Question: I created my own adapter that extend BaseAdapter and I use it for GridView. I want to get the number of element and put it into TextView. I did it in my adapter:
'''
@Override
public View getView(int position, View convertView, ViewGroup parent) {
LayoutInflater inflater = (LayoutInflater) context
.getSystemService(Context.LAYOUT_INFLATER_SERVICE);
View gridView;
if(convertView == null){
gridView = new View(context);
gridView = inflater.inflate(R.layout.grid_element, null);
ImageView logo = (ImageView) gridView.findViewById(R.id.grid_logo);
TextView tv = (TextView) gridView.findViewById(R.id.grid_textView1);
tv.setText(level+position);
}
else
gridView = convertView;
return gridView;
}
'''
It seems to be good until I get elements that are not in the screen in launch:

The position is like reseted.
How can I do it properly?
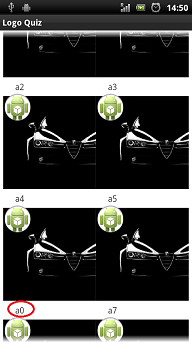
Answer: You were not setting the TextView properly when convertView was not null. Try this:
'''
if (convertView == null) {
gridView = inflater.inflate(R.layout.grid_element, null);
} else {
gridView = convertView;
}
ImageView logo = (ImageView) gridView.findViewById(R.id.grid_logo);
TextView tv = (TextView) gridView.findViewById(R.id.grid_textView1);
tv.setText(level + position);
'''